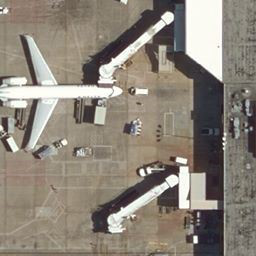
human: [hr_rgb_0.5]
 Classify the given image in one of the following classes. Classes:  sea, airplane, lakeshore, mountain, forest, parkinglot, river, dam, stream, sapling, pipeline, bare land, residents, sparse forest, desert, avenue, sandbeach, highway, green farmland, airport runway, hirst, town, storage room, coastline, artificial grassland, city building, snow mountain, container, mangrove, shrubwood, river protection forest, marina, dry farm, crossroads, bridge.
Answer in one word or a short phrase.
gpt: airplane